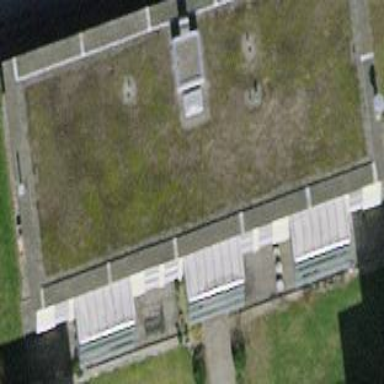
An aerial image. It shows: Building with flat roof.